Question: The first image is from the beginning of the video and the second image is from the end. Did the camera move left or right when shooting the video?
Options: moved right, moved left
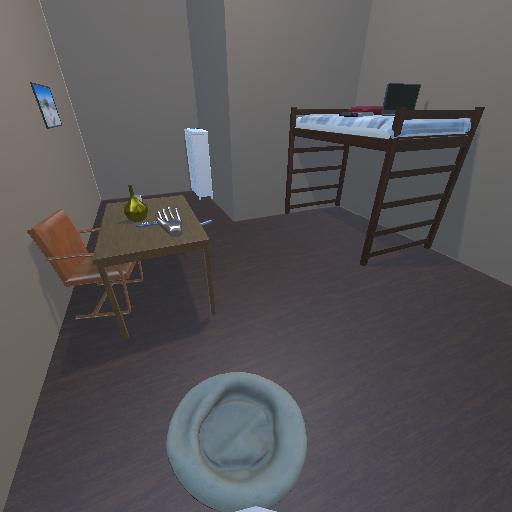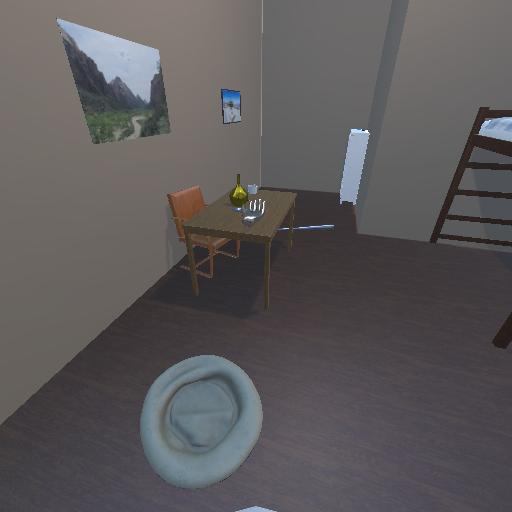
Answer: moved right